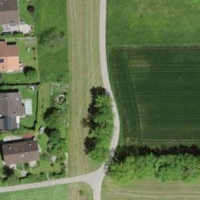
EUNIS habitat code: 25
Species observed at this site:
Euonymus europaeus